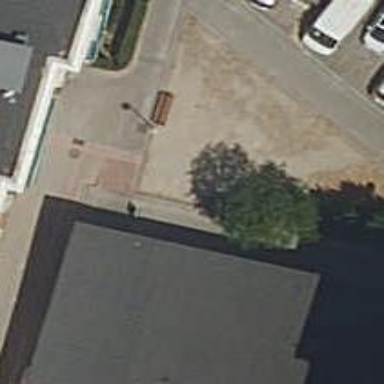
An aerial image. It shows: Bench.